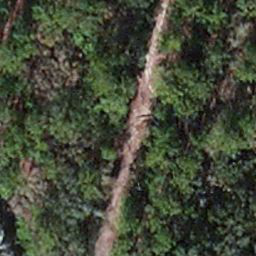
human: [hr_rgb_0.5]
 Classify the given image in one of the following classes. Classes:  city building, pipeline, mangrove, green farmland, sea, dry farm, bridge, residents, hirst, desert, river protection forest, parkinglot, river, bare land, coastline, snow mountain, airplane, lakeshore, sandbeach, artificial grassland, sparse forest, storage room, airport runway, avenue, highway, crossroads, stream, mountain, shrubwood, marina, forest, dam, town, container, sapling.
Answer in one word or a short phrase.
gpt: sapling